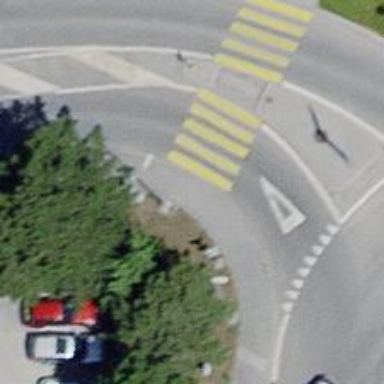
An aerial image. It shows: Kerb barrier.